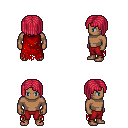
a pixel art fantasy rpg character, male body template, human, dark skin, red tattered cape, red pants, ruby red pageboy hairstyle, four views (front, back, left, right), 2x2 character sprite sheet, small pixel art, hard edges, no anti-aliasing